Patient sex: M
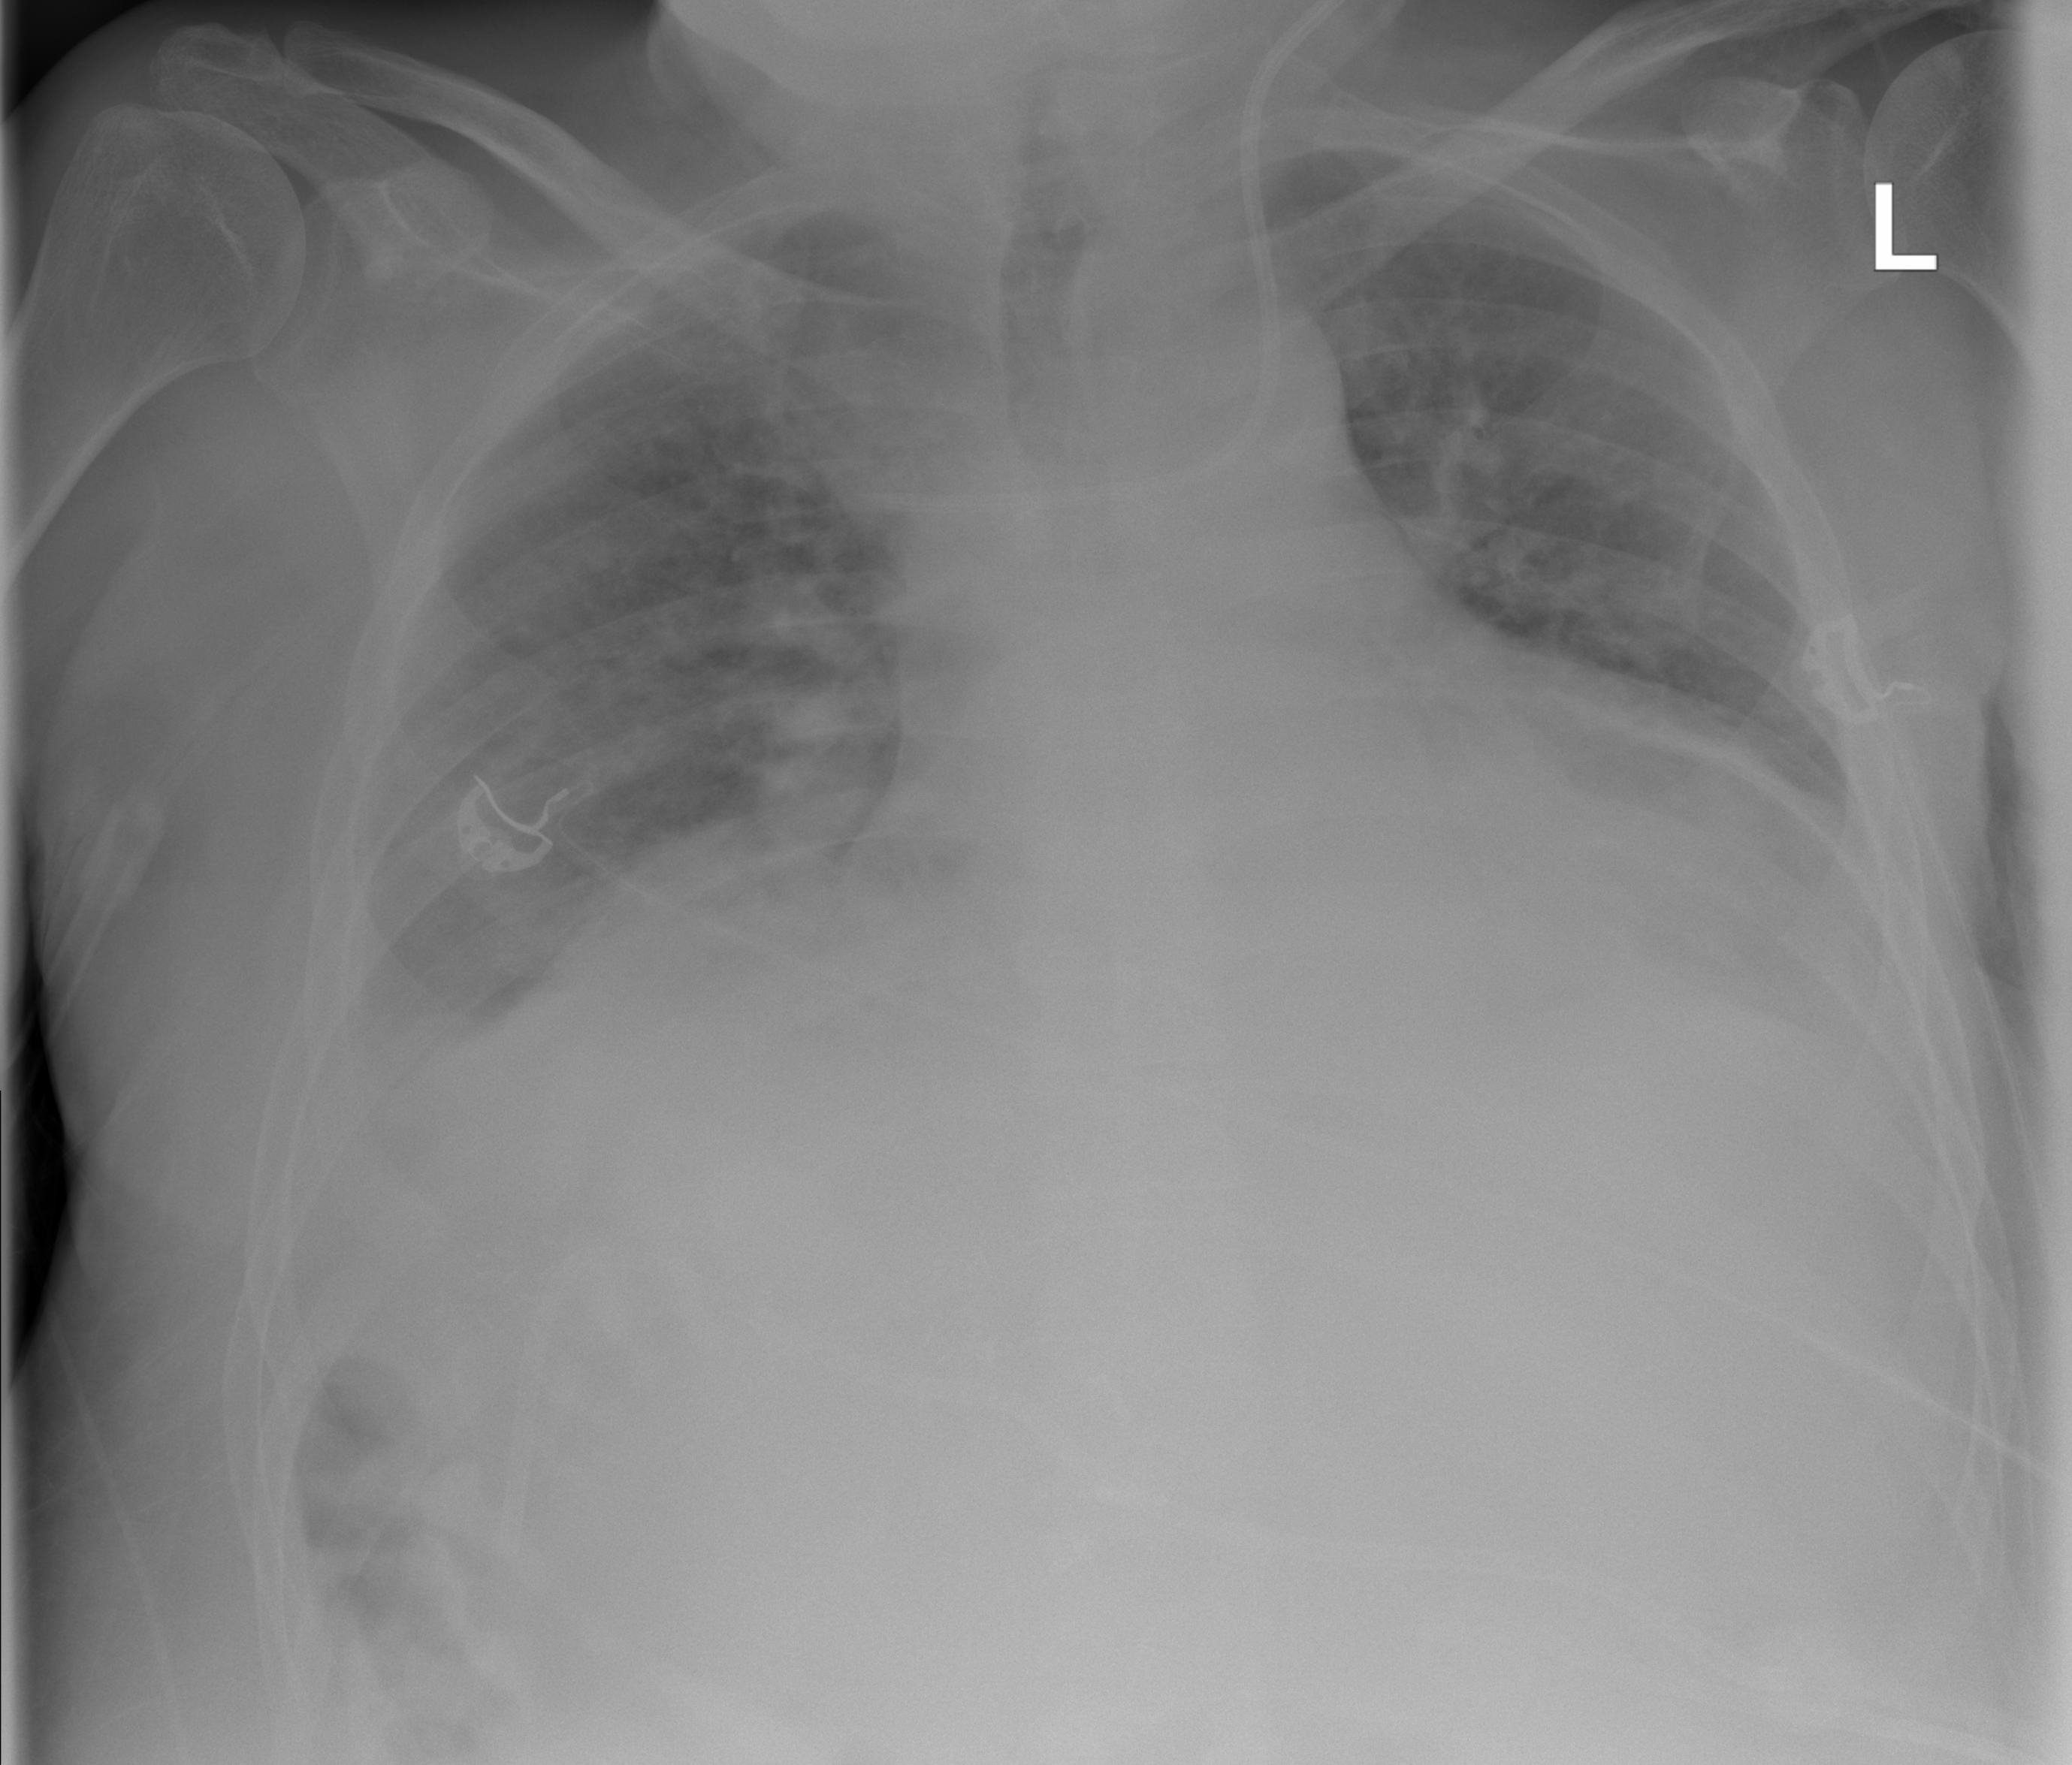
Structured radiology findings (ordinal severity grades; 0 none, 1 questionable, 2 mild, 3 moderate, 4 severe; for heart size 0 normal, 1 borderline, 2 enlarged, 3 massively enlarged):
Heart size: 2
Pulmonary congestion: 0
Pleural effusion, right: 1
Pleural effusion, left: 1
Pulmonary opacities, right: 0
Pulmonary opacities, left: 0
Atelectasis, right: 2
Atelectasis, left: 0